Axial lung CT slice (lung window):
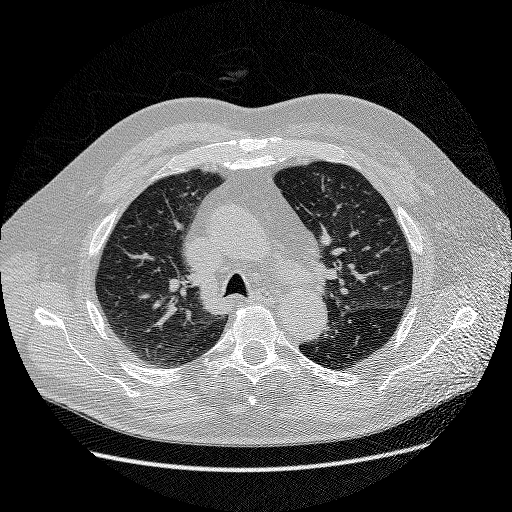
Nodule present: no